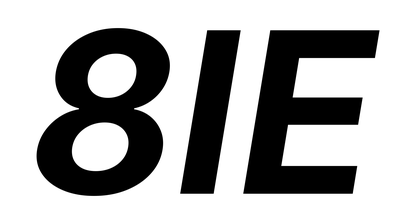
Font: Inter-Italic_Bold_Italic